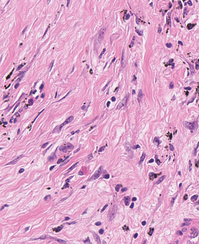
Tumor epithelial tissue: no
Tumor-associated stroma tissue: yes
Normal tissue: no